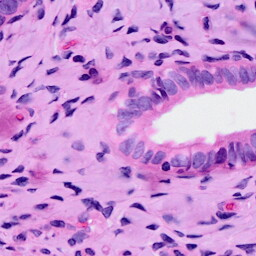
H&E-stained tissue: Ovarian